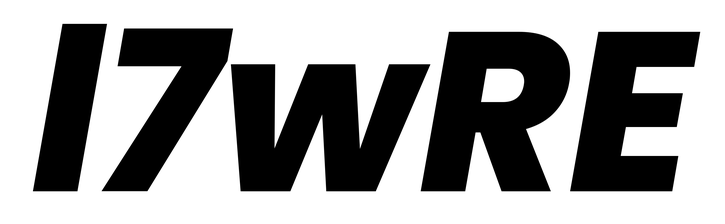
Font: Poppins-ExtraBoldItalic